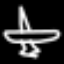
Label: airplane